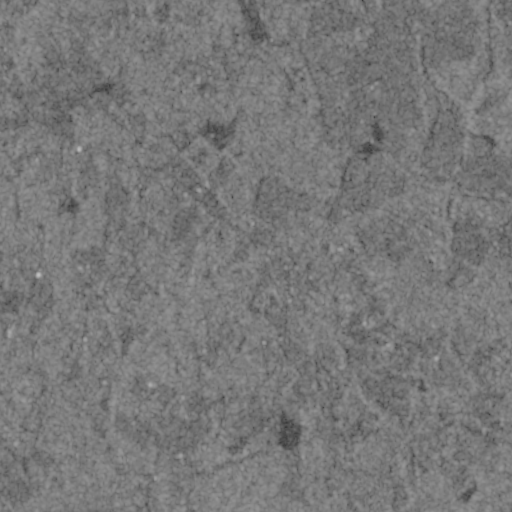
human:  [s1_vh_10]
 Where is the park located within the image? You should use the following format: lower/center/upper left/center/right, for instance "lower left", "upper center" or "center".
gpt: The park is located in the center of the image.
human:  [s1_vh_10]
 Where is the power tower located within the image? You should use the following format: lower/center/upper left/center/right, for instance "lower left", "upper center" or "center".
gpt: The power tower is located in the lower of the image.
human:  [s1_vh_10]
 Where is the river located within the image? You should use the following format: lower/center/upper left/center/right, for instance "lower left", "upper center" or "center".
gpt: The river is located in the lower left of the image.
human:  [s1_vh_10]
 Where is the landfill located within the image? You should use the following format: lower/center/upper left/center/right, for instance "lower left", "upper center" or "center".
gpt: There is no landfill in the image.

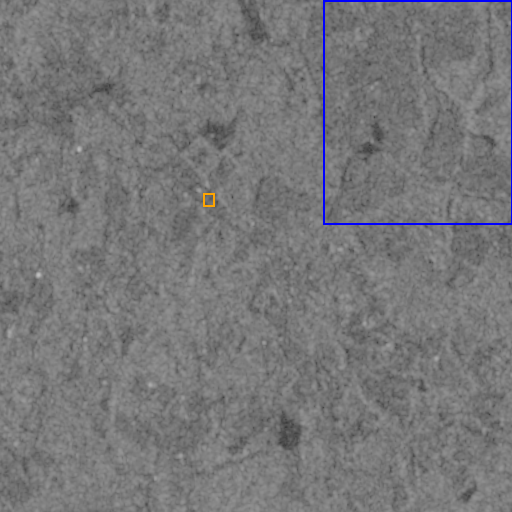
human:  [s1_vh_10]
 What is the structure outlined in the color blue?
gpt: The structure outlined in blue is a crop field.
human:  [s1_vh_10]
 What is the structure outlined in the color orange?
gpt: The structure outlined in orange is a park.
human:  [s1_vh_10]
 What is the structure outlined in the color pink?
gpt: There is no pink outline.